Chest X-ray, PA view. Patient: 62 years old, sex M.
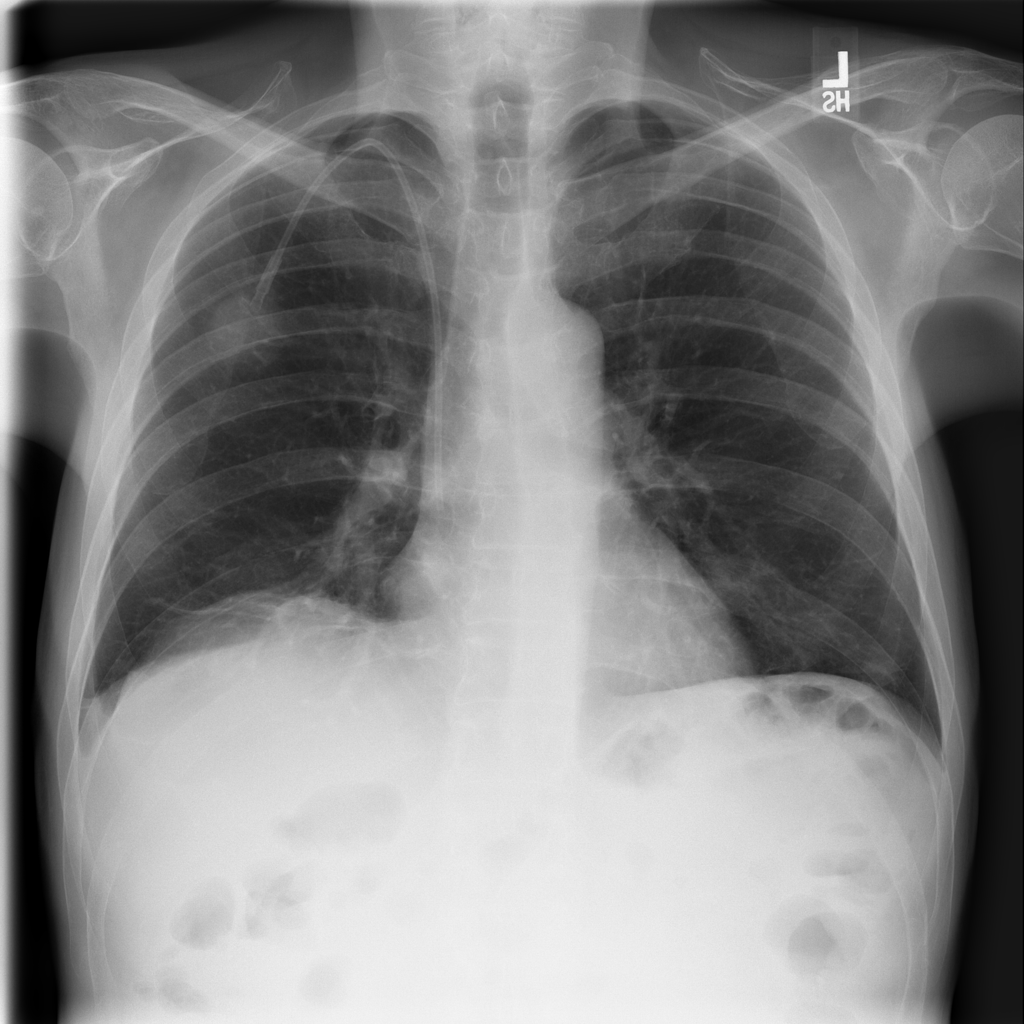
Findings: Atelectasis